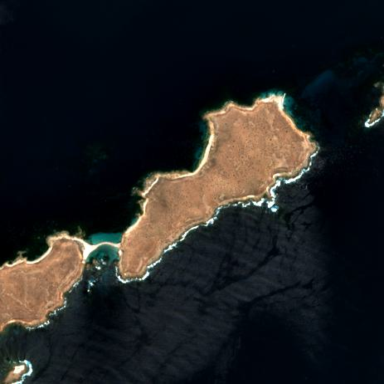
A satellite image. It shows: Island with natural coastline.